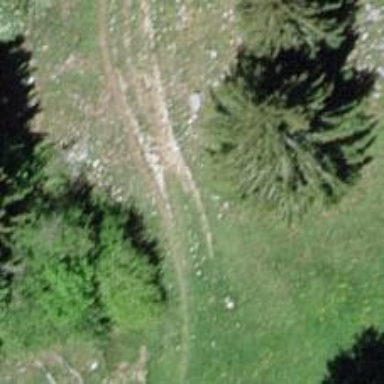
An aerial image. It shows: Path covered in grass.